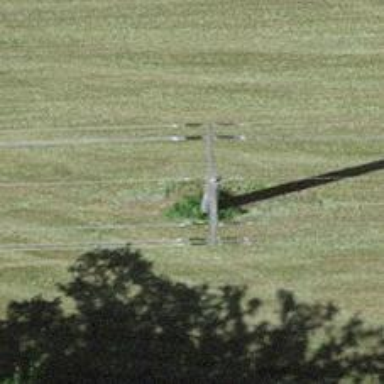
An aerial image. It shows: Concrete power pole.